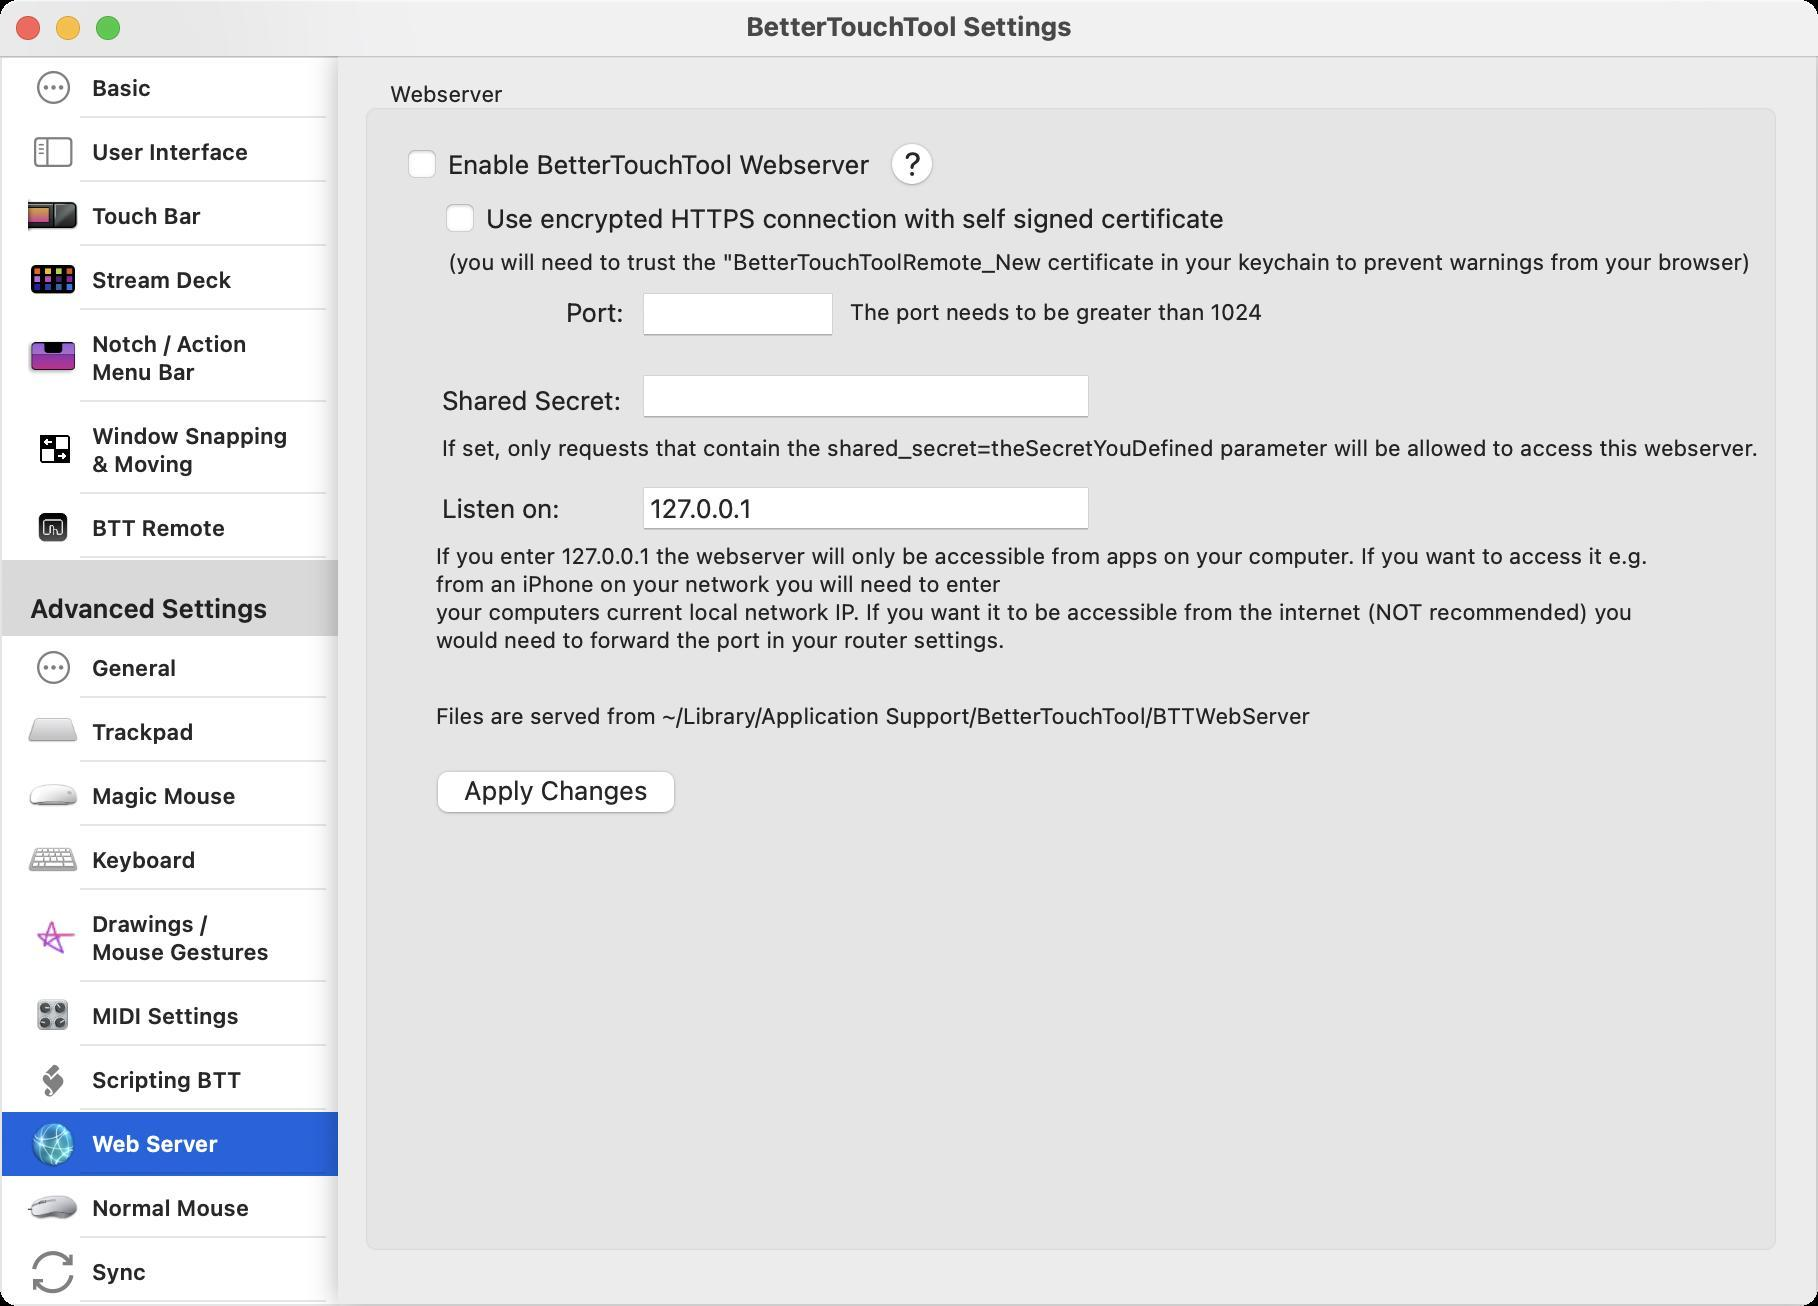
Accessibility tree:
{"name": "BetterTouchTool_Settings", "role": "AXWindow", "description": null, "role_description": "standard window", "value": null, "position": "356.00;180.00", "size": "909;653", "children": [{"name": null, "role": "AXScrollArea", "description": null, "role_description": "scroll area", "value": null, "position": "0.00;28.00", "size": "170;625", "children": [{"name": null, "role": "AXTable", "description": null, "role_description": "table", "value": null, "position": "1.00;-10.00", "size": "168;662", "children": [{"name": null, "role": "AXRow", "description": null, "role_description": "table row", "value": null, "position": "1.00;-10.00", "size": "168;38", "children": [{"name": null, "role": "AXCell", "description": null, "role_description": "cell", "value": null, "position": "7.00;-9.00", "size": "156;36", "children": [{"name": null, "role": "AXStaticText", "description": null, "role_description": "text", "value": "Standard Settings", "position": "13.00;6.00", "size": "143;16", "children": []}]}]}, {"name": null, "role": "AXRow", "description": null, "role_description": "table row", "value": null, "position": "1.00;28.00", "size": "168;32", "children": [{"name": null, "role": "AXCell", "description": null, "role_description": "cell", "value": null, "position": "7.00;29.00", "size": "156;30", "children": [{"name": null, "role": "AXImage", "description": "action", "role_description": "image", "value": null, "position": "14.00;25.50", "size": "25;36", "children": []}, {"name": null, "role": "AXStaticText", "description": null, "role_description": "text", "value": "Basic", "position": "44.00;37.00", "size": "112;14", "children": []}]}]}, {"name": null, "role": "AXRow", "description": null, "role_description": "table row", "value": null, "position": "1.00;60.00", "size": "168;32", "children": [{"name": null, "role": "AXCell", "description": null, "role_description": "cell", "value": null, "position": "7.00;61.00", "size": "156;30", "children": [{"name": null, "role": "AXImage", "description": "sidebar", "role_description": "image", "value": null, "position": "14.00;59.00", "size": "26;34", "children": []}, {"name": null, "role": "AXStaticText", "description": null, "role_description": "text", "value": "User Interface", "position": "44.00;69.00", "size": "112;14", "children": []}]}]}, {"name": null, "role": "AXRow", "description": null, "role_description": "table row", "value": null, "position": "1.00;92.00", "size": "168;32", "children": [{"name": null, "role": "AXCell", "description": null, "role_description": "cell", "value": null, "position": "7.00;93.00", "size": "156;30", "children": [{"name": null, "role": "AXImage", "description": "touchbar pop", "role_description": "image", "value": null, "position": "14.00;95.50", "size": "25;25", "children": []}, {"name": null, "role": "AXStaticText", "description": null, "role_description": "text", "value": "Touch Bar", "position": "44.00;101.00", "size": "112;14", "children": []}]}]}, {"name": null, "role": "AXRow", "description": null, "role_description": "table row", "value": null, "position": "1.00;124.00", "size": "168;32", "children": [{"name": null, "role": "AXCell", "description": null, "role_description": "cell", "value": null, "position": "7.00;125.00", "size": "156;30", "children": [{"name": null, "role": "AXImage", "description": "streamdeck pop", "role_description": "image", "value": null, "position": "14.00;127.50", "size": "25;25", "children": []}, {"name": null, "role": "AXStaticText", "description": null, "role_description": "text", "value": "Stream Deck", "position": "44.00;133.00", "size": "112;14", "children": []}]}]}, {"name": null, "role": "AXRow", "description": null, "role_description": "table row", "value": null, "position": "1.00;156.00", "size": "168;46", "children": [{"name": null, "role": "AXCell", "description": null, "role_description": "cell", "value": null, "position": "7.00;157.00", "size": "156;44", "children": [{"name": null, "role": "AXImage", "description": "floating bar pop", "role_description": "image", "value": null, "position": "14.00;166.50", "size": "25;25", "children": []}, {"name": null, "role": "AXStaticText", "description": null, "role_description": "text", "value": "Notch / Action Menu Bar", "position": "44.00;165.00", "size": "112;28", "children": []}]}]}, {"name": null, "role": "AXRow", "description": null, "role_description": "table row", "value": null, "position": "1.00;202.00", "size": "168;46", "children": [{"name": null, "role": "AXCell", "description": null, "role_description": "cell", "value": null, "position": "7.00;203.00", "size": "156;44", "children": [{"name": null, "role": "AXImage", "description": "BSTMenubarIcon", "role_description": "image", "value": null, "position": "14.00;212.50", "size": "25;25", "children": []}, {"name": null, "role": "AXStaticText", "description": null, "role_description": "text", "value": "Window Snapping & Moving", "position": "44.00;211.00", "size": "112;28", "children": []}]}]}, {"name": null, "role": "AXRow", "description": null, "role_description": "table row", "value": null, "position": "1.00;248.00", "size": "168;32", "children": [{"name": null, "role": "AXCell", "description": null, "role_description": "cell", "value": null, "position": "7.00;249.00", "size": "156;30", "children": [{"name": null, "role": "AXImage", "description": "btt pop", "role_description": "image", "value": null, "position": "14.00;251.50", "size": "25;25", "children": []}, {"name": null, "role": "AXStaticText", "description": null, "role_description": "text", "value": "BTT Remote", "position": "44.00;257.00", "size": "112;14", "children": []}]}]}, {"name": null, "role": "AXRow", "description": null, "role_description": "table row", "value": null, "position": "1.00;280.00", "size": "168;38", "children": [{"name": null, "role": "AXCell", "description": null, "role_description": "cell", "value": null, "position": "7.00;281.00", "size": "156;36", "children": [{"name": null, "role": "AXStaticText", "description": null, "role_description": "text", "value": "Advanced Settings", "position": "13.00;296.00", "size": "143;16", "children": []}]}]}, {"name": null, "role": "AXRow", "description": null, "role_description": "table row", "value": null, "position": "1.00;318.00", "size": "168;32", "children": [{"name": null, "role": "AXCell", "description": null, "role_description": "cell", "value": null, "position": "7.00;319.00", "size": "156;30", "children": [{"name": null, "role": "AXImage", "description": "action", "role_description": "image", "value": null, "position": "14.00;315.50", "size": "25;36", "children": []}, {"name": null, "role": "AXStaticText", "description": null, "role_description": "text", "value": "General", "position": "44.00;327.00", "size": "112;14", "children": []}]}]}, {"name": null, "role": "AXRow", "description": null, "role_description": "table row", "value": null, "position": "1.00;350.00", "size": "168;32", "children": [{"name": null, "role": "AXCell", "description": null, "role_description": "cell", "value": null, "position": "7.00;351.00", "size": "156;30", "children": [{"name": null, "role": "AXImage", "description": "trackpad pop", "role_description": "image", "value": null, "position": "14.00;353.50", "size": "25;25", "children": []}, {"name": null, "role": "AXStaticText", "description": null, "role_description": "text", "value": "Trackpad", "position": "44.00;359.00", "size": "112;14", "children": []}]}]}, {"name": null, "role": "AXRow", "description": null, "role_description": "table row", "value": null, "position": "1.00;382.00", "size": "168;32", "children": [{"name": null, "role": "AXCell", "description": null, "role_description": "cell", "value": null, "position": "7.00;383.00", "size": "156;30", "children": [{"name": null, "role": "AXImage", "description": "magicmouse pop", "role_description": "image", "value": null, "position": "14.00;385.50", "size": "25;25", "children": []}, {"name": null, "role": "AXStaticText", "description": null, "role_description": "text", "value": "Magic Mouse", "position": "44.00;391.00", "size": "112;14", "children": []}]}]}, {"name": null, "role": "AXRow", "description": null, "role_description": "table row", "value": null, "position": "1.00;414.00", "size": "168;32", "children": [{"name": null, "role": "AXCell", "description": null, "role_description": "cell", "value": null, "position": "7.00;415.00", "size": "156;30", "children": [{"name": null, "role": "AXImage", "description": "keyboard pop", "role_description": "image", "value": null, "position": "14.00;417.50", "size": "25;25", "children": []}, {"name": null, "role": "AXStaticText", "description": null, "role_description": "text", "value": "Keyboard", "position": "44.00;423.00", "size": "112;14", "children": []}]}]}, {"name": null, "role": "AXRow", "description": null, "role_description": "table row", "value": null, "position": "1.00;446.00", "size": "168;46", "children": [{"name": null, "role": "AXCell", "description": null, "role_description": "cell", "value": null, "position": "7.00;447.00", "size": "156;44", "children": [{"name": null, "role": "AXImage", "description": "drawings pop", "role_description": "image", "value": null, "position": "14.00;456.50", "size": "25;25", "children": []}, {"name": null, "role": "AXStaticText", "description": null, "role_description": "text", "value": "Drawings / Mouse Gestures", "position": "44.00;455.00", "size": "112;28", "children": []}]}]}, {"name": null, "role": "AXRow", "description": null, "role_description": "table row", "value": null, "position": "1.00;492.00", "size": "168;32", "children": [{"name": null, "role": "AXCell", "description": null, "role_description": "cell", "value": null, "position": "7.00;493.00", "size": "156;30", "children": [{"name": null, "role": "AXImage", "description": "midi pop", "role_description": "image", "value": null, "position": "14.00;495.50", "size": "25;25", "children": []}, {"name": null, "role": "AXStaticText", "description": null, "role_description": "text", "value": "MIDI Settings", "position": "44.00;501.00", "size": "112;14", "children": []}]}]}, {"name": null, "role": "AXRow", "description": null, "role_description": "table row", "value": null, "position": "1.00;524.00", "size": "168;32", "children": [{"name": null, "role": "AXCell", "description": null, "role_description": "cell", "value": null, "position": "7.00;525.00", "size": "156;30", "children": [{"name": null, "role": "AXImage", "description": "script", "role_description": "image", "value": null, "position": "14.00;527.50", "size": "25;25", "children": []}, {"name": null, "role": "AXStaticText", "description": null, "role_description": "text", "value": "Scripting BTT", "position": "44.00;533.00", "size": "112;14", "children": []}]}]}, {"name": null, "role": "AXRow", "description": null, "role_description": "table row", "value": null, "position": "1.00;556.00", "size": "168;32", "children": [{"name": null, "role": "AXCell", "description": null, "role_description": "cell", "value": null, "position": "7.00;557.00", "size": "156;30", "children": [{"name": null, "role": "AXImage", "description": "network", "role_description": "image", "value": null, "position": "14.00;559.50", "size": "25;25", "children": []}, {"name": null, "role": "AXStaticText", "description": null, "role_description": "text", "value": "Web Server", "position": "44.00;565.00", "size": "112;14", "children": []}]}]}, {"name": null, "role": "AXRow", "description": null, "role_description": "table row", "value": null, "position": "1.00;588.00", "size": "168;32", "children": [{"name": null, "role": "AXCell", "description": null, "role_description": "cell", "value": null, "position": "7.00;589.00", "size": "156;30", "children": [{"name": null, "role": "AXImage", "description": "normal mouse pop", "role_description": "image", "value": null, "position": "14.00;591.50", "size": "25;25", "children": []}, {"name": null, "role": "AXStaticText", "description": null, "role_description": "text", "value": "Normal Mouse", "position": "44.00;597.00", "size": "112;14", "children": []}]}]}, {"name": null, "role": "AXRow", "description": null, "role_description": "table row", "value": null, "position": "1.00;620.00", "size": "168;32", "children": [{"name": null, "role": "AXCell", "description": null, "role_description": "cell", "value": null, "position": "7.00;621.00", "size": "156;30", "children": [{"name": null, "role": "AXImage", "description": "synchronize", "role_description": "image", "value": null, "position": "14.00;623.50", "size": "25;25", "children": []}, {"name": null, "role": "AXStaticText", "description": null, "role_description": "text", "value": "Sync", "position": "44.00;629.00", "size": "112;14", "children": []}]}]}, {"name": null, "role": "AXColumn", "description": null, "role_description": "column", "value": null, "position": "1.00;-10.00", "size": "168;662", "children": []}]}, {"name": null, "role": "AXScrollBar", "description": null, "role_description": "scroll bar", "value": 1.0, "position": "153.00;29.00", "size": "16;623", "children": [{"name": null, "role": "AXValueIndicator", "description": null, "role_description": "value indicator", "value": 1.0, "position": "157.00;67.00", "size": "12;584", "children": []}, {"name": null, "role": "AXButton", "description": null, "role_description": "increment arrow button", "value": null, "position": "153.00;29.00", "size": "0;0", "children": []}, {"name": null, "role": "AXButton", "description": null, "role_description": "decrement arrow button", "value": null, "position": "153.00;29.00", "size": "0;0", "children": []}, {"name": null, "role": "AXButton", "description": null, "role_description": "increment page button", "value": null, "position": "157.00;651.00", "size": "12;1", "children": []}, {"name": null, "role": "AXButton", "description": null, "role_description": "decrement page button", "value": null, "position": "157.00;29.00", "size": "12;38", "children": []}]}]}, {"name": null, "role": "AXGroup", "description": null, "role_description": "group", "value": null, "position": "180.00;40.00", "size": "711;589", "children": [{"name": "Enable_BetterTouchTool_Webserver", "role": "AXCheckBox", "description": null, "role_description": "checkbox", "value": 0, "position": "202.00;73.00", "size": "233;18", "children": []}, {"name": null, "role": "AXButton", "description": "Help", "role_description": "button", "value": null, "position": "443.00;71.00", "size": "25;25", "children": []}, {"name": null, "role": "AXTextField", "description": null, "role_description": "text field", "value": "", "position": "321.00;146.00", "size": "96;22", "children": []}, {"name": null, "role": "AXStaticText", "description": null, "role_description": "text", "value": "Port:", "position": "281.00;148.00", "size": "34;17", "children": []}, {"name": null, "role": "AXStaticText", "description": null, "role_description": "text", "value": "Shared Secret:", "position": "219.00;192.00", "size": "94;17", "children": []}, {"name": "Use_encrypted_HTTPS_connection_with_self_signed_certificate", "role": "AXCheckBox", "description": null, "role_description": "checkbox", "value": 0, "position": "221.00;100.00", "size": "392;18", "children": []}, {"name": null, "role": "AXStaticText", "description": null, "role_description": "text", "value": " (you will need to trust the \"BetterTouchToolRemote_New certificate in your keychain to prevent warnings from your browser)", "position": "219.00;124.00", "size": "672;14", "children": []}, {"name": null, "role": "AXStaticText", "description": null, "role_description": "text", "value": "The port needs to be greater than 1024", "position": "423.00;149.00", "size": "276;14", "children": []}, {"name": null, "role": "AXStaticText", "description": null, "role_description": "text", "value": "If set, only requests that contain the shared_secret=theSecretYouDefined parameter will be allowed to access this webserver.", "position": "219.00;217.00", "size": "662;14", "children": []}, {"name": null, "role": "AXTextField", "description": null, "role_description": "text field", "value": "127.0.0.1", "position": "321.00;243.00", "size": "224;22", "children": []}, {"name": null, "role": "AXStaticText", "description": null, "role_description": "text", "value": "Listen on:", "position": "219.00;246.00", "size": "94;17", "children": []}, {"name": null, "role": "AXStaticText", "description": null, "role_description": "text", "value": "If you enter 127.0.0.1 the webserver will only be accessible from apps on your computer. If you want to access it e.g. from an iPhone on your network you will need to enter\nyour computers current local network IP. If you want it to be accessible from the internet (NOT recommended) you would need to forward the port in your router settings.", "position": "216.00;271.00", "size": "627;72", "children": []}, {"name": null, "role": "AXTextField", "description": null, "role_description": "secure text field", "value": "", "position": "321.00;187.00", "size": "224;22", "children": []}, {"name": null, "role": "AXStaticText", "description": null, "role_description": "text", "value": "Files are served from ~/Library/Application Support/BetterTouchTool/BTTWebServer", "position": "216.00;351.00", "size": "663;14", "children": []}, {"name": "Apply_Changes", "role": "AXButton", "description": null, "role_description": "button", "value": null, "position": "212.00;381.00", "size": "132;32", "children": []}, {"name": null, "role": "AXStaticText", "description": null, "role_description": "text", "value": "Webserver", "position": "191.00;40.00", "size": "64;14", "children": []}]}, {"name": null, "role": "AXButton", "description": null, "role_description": "close button", "value": null, "position": "7.00;6.00", "size": "14;16", "children": []}, {"name": null, "role": "AXButton", "description": null, "role_description": "full screen button", "value": null, "position": "47.00;6.00", "size": "14;16", "children": [{"name": null, "role": "AXGroup", "description": null, "role_description": "group", "value": null, "position": "47.00;6.00", "size": "14;16", "children": [{"name": null, "role": "AXGroup", "description": null, "role_description": "group", "value": null, "position": "47.00;6.00", "size": "14;16", "children": []}]}]}, {"name": null, "role": "AXButton", "description": null, "role_description": "minimize button", "value": null, "position": "27.00;6.00", "size": "14;16", "children": []}, {"name": null, "role": "AXStaticText", "description": null, "role_description": "text", "value": "BetterTouchTool Settings", "position": "371.00;5.00", "size": "167;16", "children": []}]}